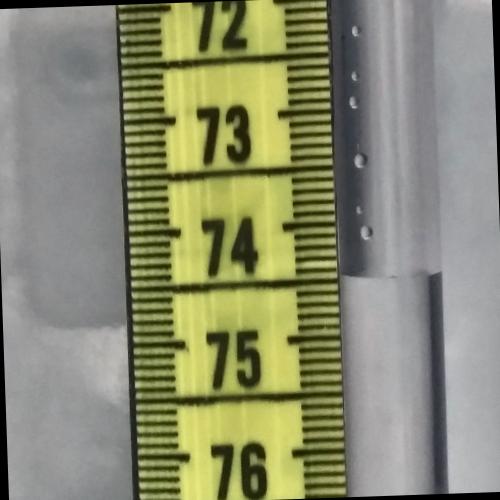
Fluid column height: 74.5 cm